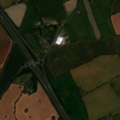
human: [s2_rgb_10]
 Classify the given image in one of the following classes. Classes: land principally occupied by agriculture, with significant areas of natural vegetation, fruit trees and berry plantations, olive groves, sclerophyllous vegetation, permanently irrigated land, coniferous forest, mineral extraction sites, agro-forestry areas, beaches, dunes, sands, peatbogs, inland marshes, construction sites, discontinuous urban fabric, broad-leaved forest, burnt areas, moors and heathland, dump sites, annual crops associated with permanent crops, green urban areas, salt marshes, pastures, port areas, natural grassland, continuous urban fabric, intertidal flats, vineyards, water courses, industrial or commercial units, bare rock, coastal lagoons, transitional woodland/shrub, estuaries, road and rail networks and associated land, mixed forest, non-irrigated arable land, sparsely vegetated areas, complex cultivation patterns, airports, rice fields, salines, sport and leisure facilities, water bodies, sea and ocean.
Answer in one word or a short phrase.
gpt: road and rail networks and associated land, non-irrigated arable land, complex cultivation patterns